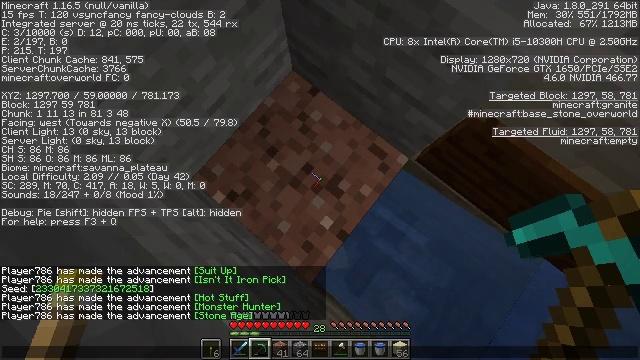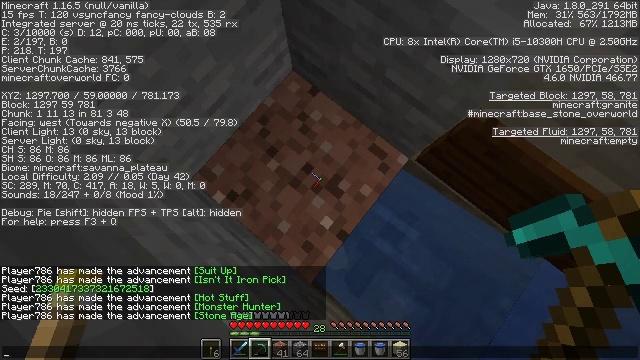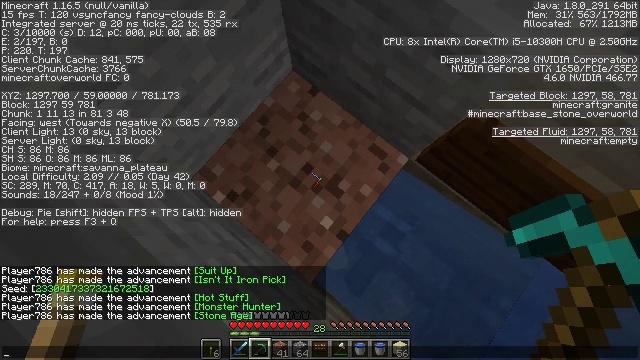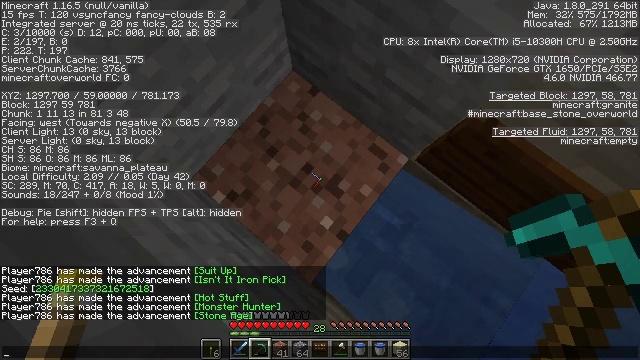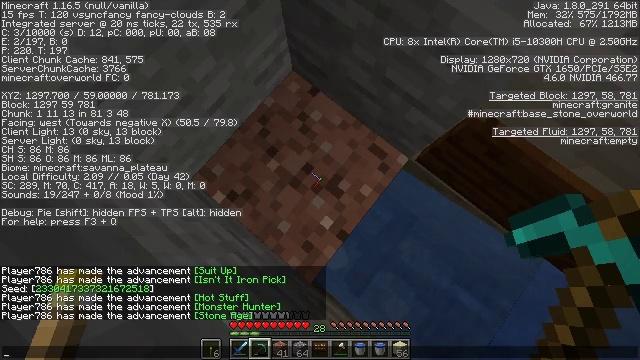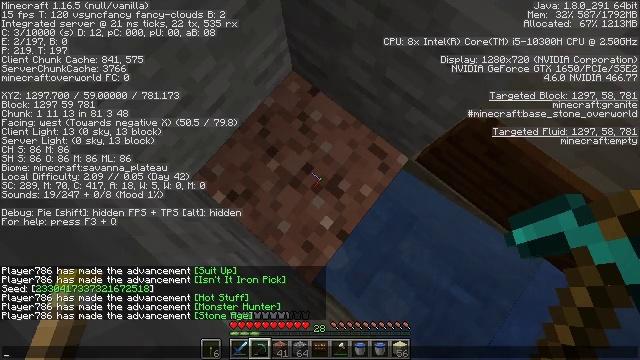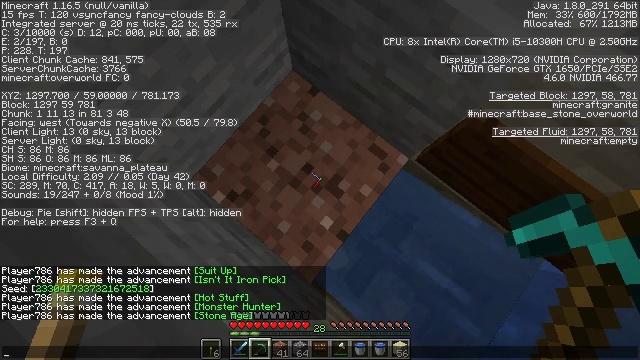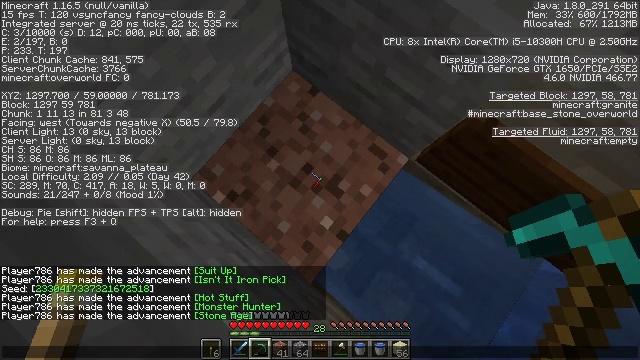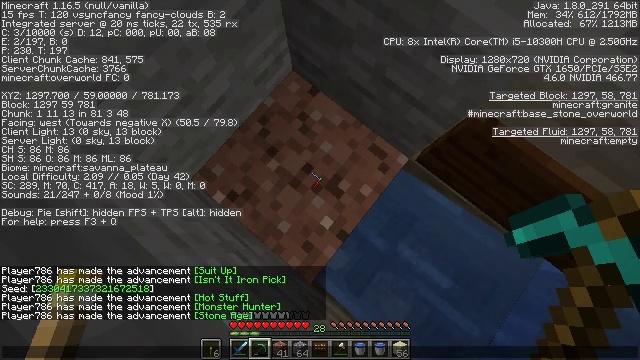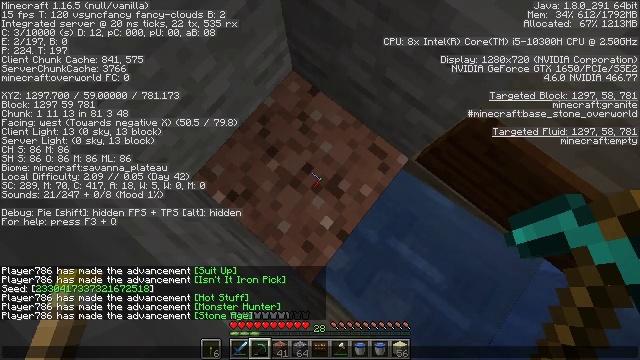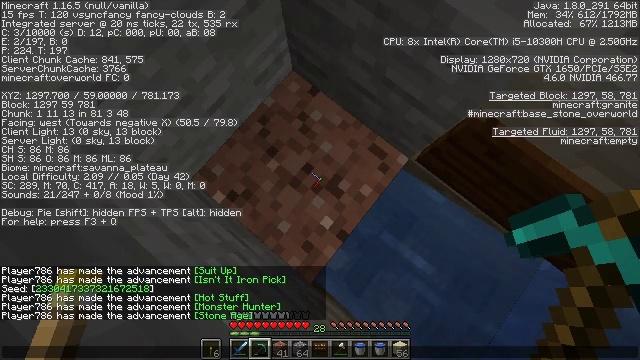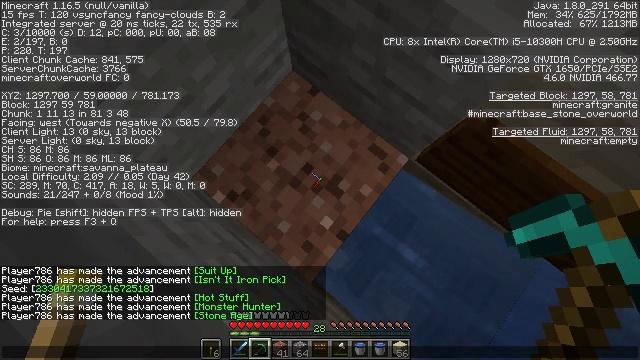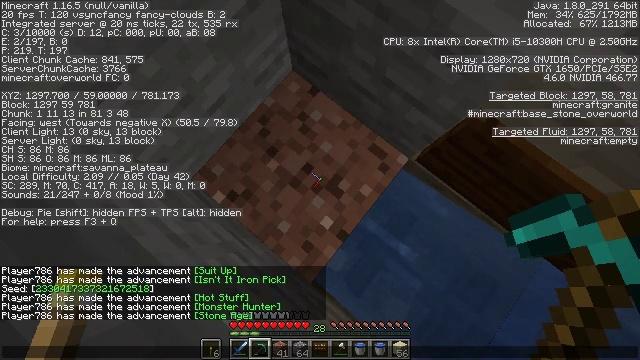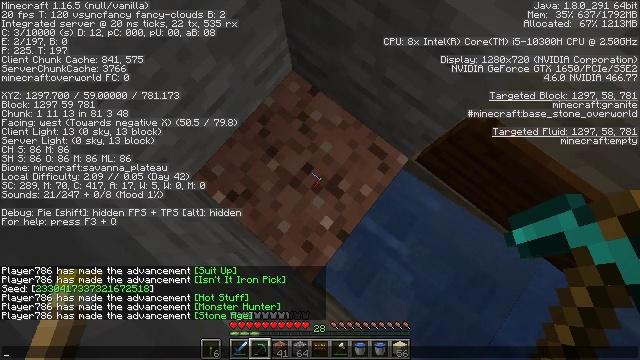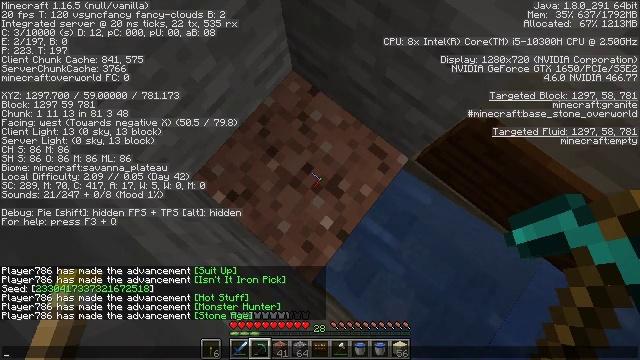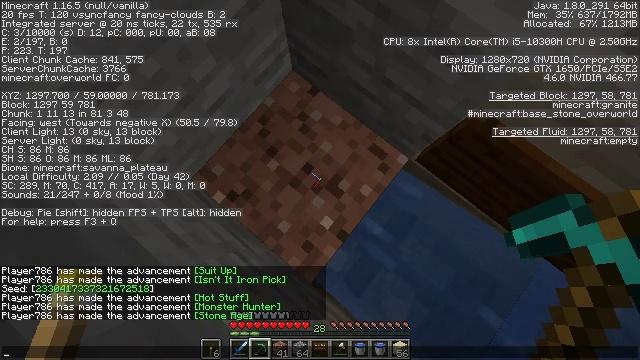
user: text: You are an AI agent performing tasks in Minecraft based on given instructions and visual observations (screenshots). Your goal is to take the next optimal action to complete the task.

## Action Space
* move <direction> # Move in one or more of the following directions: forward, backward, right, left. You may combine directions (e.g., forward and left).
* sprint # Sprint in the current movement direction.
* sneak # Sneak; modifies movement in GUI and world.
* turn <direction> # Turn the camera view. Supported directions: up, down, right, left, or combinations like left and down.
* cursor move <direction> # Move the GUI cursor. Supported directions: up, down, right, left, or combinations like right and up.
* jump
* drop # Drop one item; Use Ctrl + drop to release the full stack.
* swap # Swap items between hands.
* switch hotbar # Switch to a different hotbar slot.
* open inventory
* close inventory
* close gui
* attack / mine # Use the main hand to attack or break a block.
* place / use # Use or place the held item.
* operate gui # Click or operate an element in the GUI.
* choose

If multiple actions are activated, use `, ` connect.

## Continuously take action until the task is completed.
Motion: motion action
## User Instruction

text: Take down the wall torch for reuse.
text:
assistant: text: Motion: no_op
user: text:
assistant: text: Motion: no_op
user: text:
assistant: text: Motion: no_op
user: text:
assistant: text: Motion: no_op
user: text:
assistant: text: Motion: no_op
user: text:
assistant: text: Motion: no_op
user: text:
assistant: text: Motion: no_op
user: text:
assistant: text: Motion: no_op
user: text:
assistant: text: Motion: no_op
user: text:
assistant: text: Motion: no_op
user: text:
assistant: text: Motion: no_op
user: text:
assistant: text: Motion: no_op
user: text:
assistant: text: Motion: no_op
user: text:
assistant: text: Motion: no_op
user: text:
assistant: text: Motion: no_op
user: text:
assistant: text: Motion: no_op
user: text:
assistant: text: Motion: no_op
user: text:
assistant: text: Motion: no_op
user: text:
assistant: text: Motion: no_op
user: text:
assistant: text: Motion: no_op
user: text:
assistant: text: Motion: no_op
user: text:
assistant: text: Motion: no_op
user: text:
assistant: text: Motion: no_op
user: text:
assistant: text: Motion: no_op
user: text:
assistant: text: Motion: no_op
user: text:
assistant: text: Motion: no_op
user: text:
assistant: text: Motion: no_op
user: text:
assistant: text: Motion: no_op
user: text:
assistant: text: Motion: no_op
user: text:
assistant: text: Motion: no_op